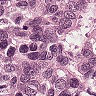
Metastatic tissue present: yes